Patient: sex F, age 69
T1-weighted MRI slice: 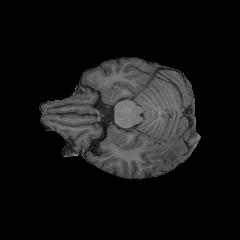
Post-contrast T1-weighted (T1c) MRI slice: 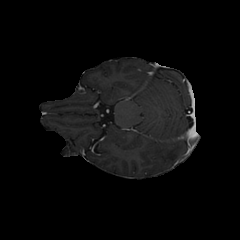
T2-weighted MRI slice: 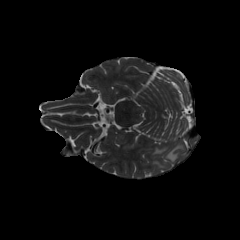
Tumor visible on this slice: yes
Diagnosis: Glioblastoma, IDH-wildtype
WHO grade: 4